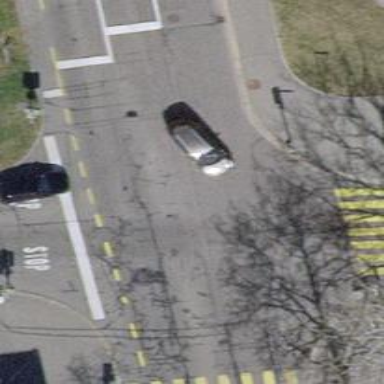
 both surfaced with asphalt. Trolley wires can be seen above."